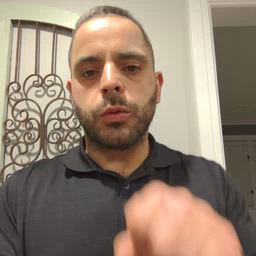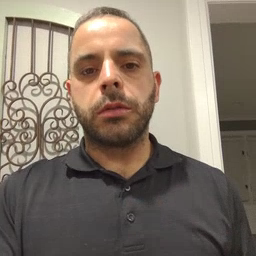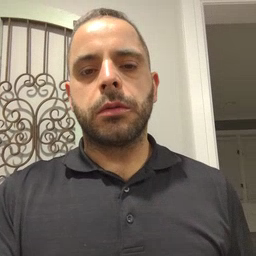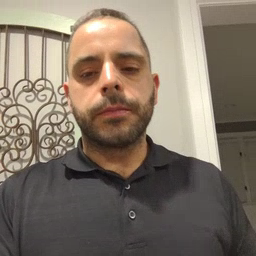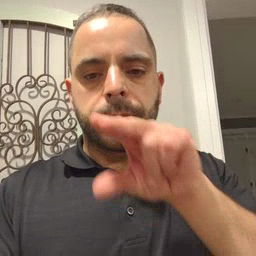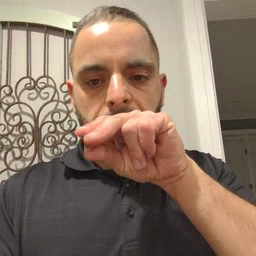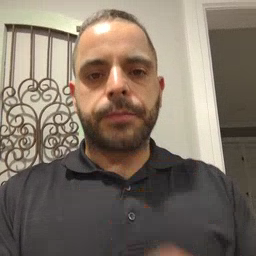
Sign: duck